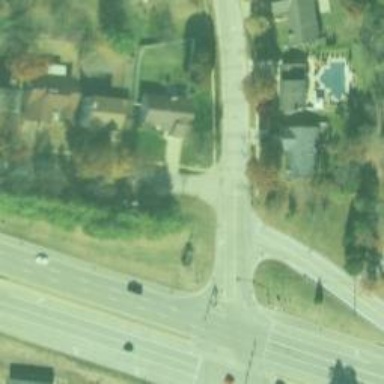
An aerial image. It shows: Road with stop sign.